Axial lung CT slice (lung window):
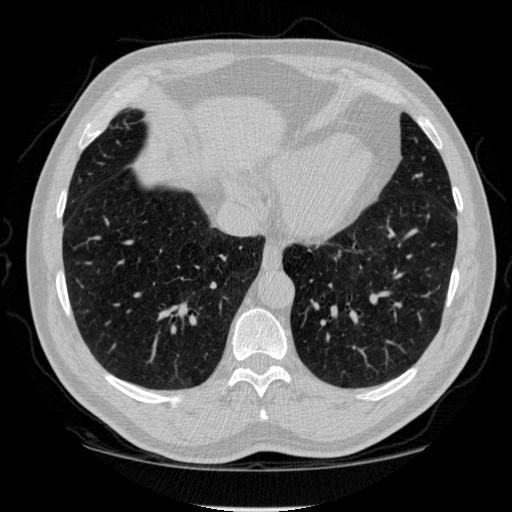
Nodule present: no